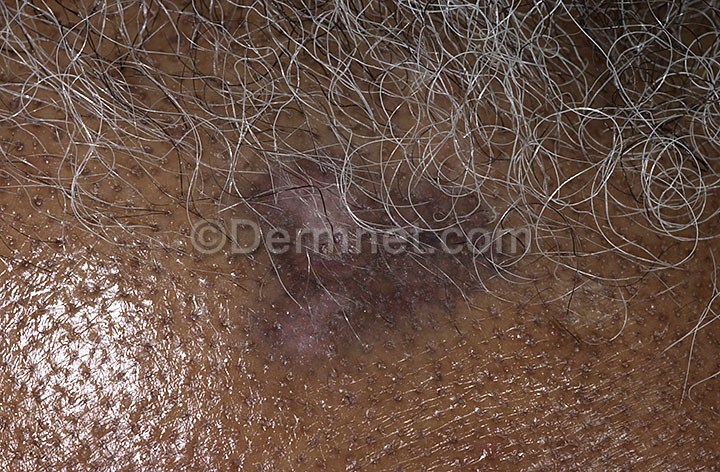
Disease: Lupus and other Connective Tissue diseases